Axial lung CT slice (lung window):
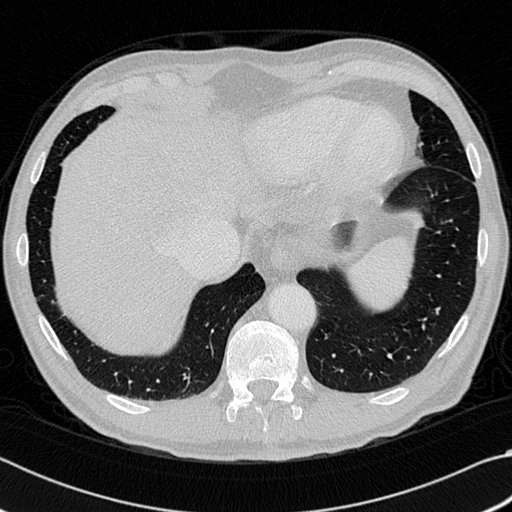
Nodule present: no